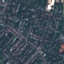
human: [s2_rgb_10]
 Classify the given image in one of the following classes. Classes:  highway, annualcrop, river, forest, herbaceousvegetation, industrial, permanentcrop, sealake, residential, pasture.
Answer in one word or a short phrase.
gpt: Residential